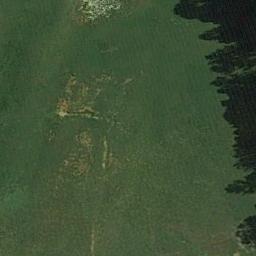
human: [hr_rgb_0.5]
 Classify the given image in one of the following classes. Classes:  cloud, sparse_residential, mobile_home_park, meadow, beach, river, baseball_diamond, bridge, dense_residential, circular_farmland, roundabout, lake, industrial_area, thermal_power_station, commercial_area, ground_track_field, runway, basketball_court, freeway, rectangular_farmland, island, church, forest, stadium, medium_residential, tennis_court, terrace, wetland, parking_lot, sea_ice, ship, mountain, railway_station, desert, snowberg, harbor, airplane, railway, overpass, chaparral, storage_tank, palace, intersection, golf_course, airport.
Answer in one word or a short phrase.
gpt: meadow